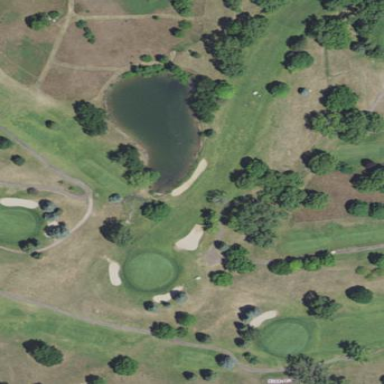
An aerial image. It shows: Grassy area designated as golf fairway.